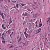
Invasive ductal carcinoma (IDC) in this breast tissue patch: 1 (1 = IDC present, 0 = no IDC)